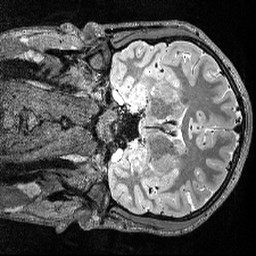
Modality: T2w
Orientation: coronal
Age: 22
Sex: male